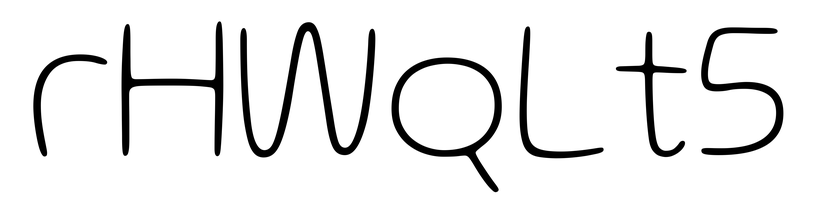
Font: Gluten_Thin